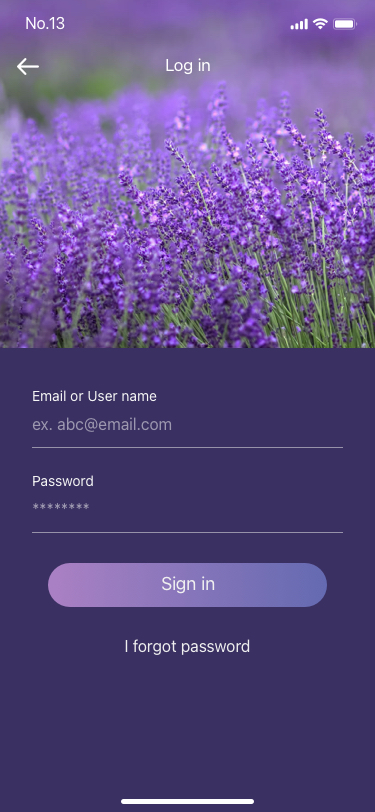
Text in this UI design:
I forgot password